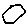
Label: hexagon